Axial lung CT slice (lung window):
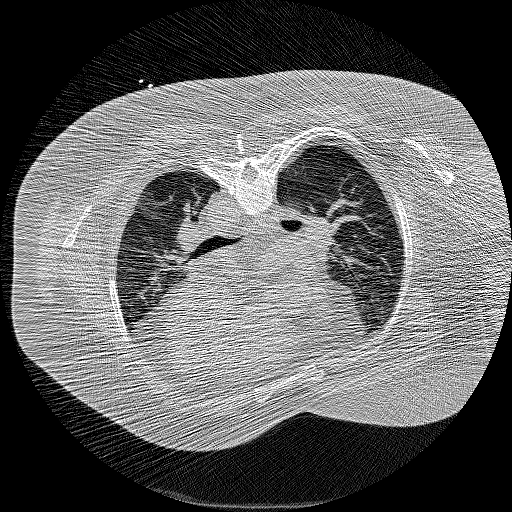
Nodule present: no